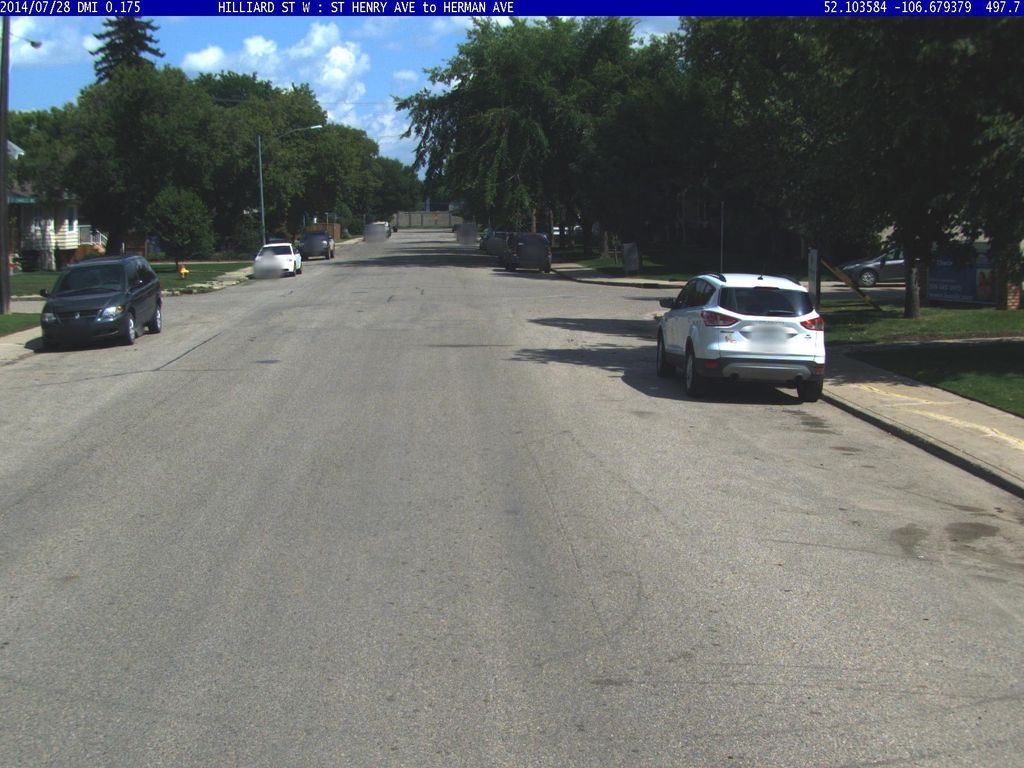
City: saskatoon